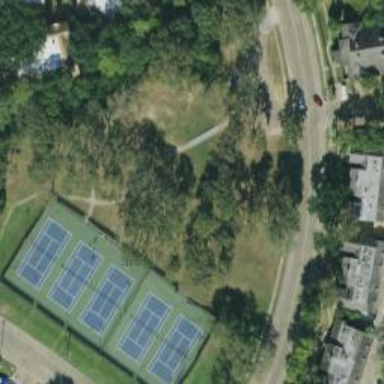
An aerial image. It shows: Sports center with tennis facility.